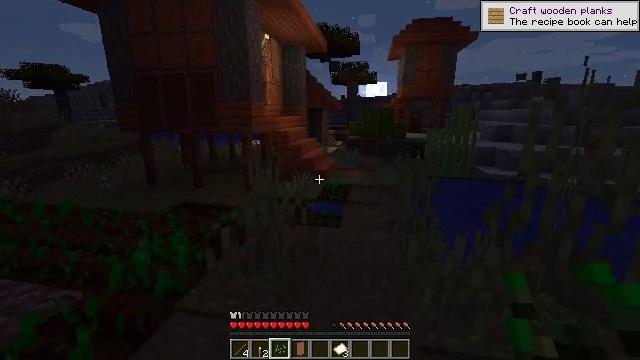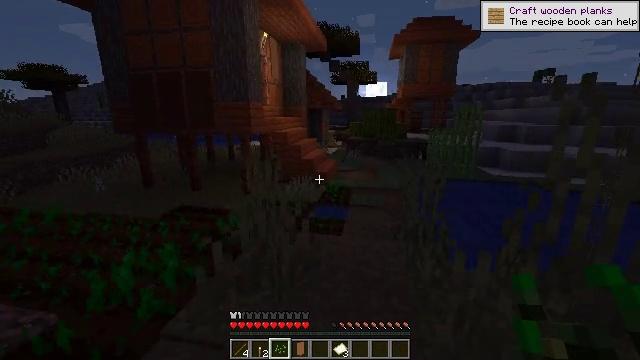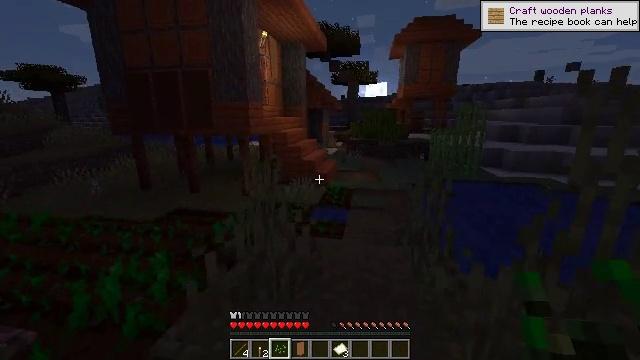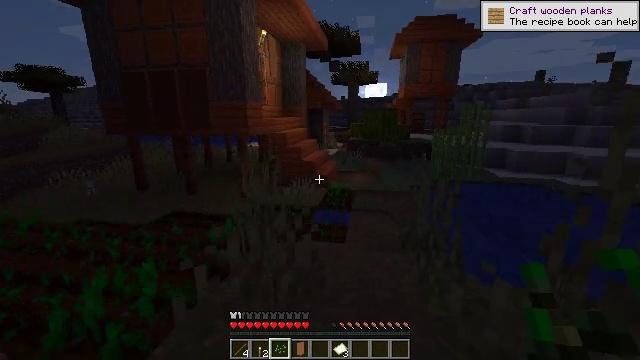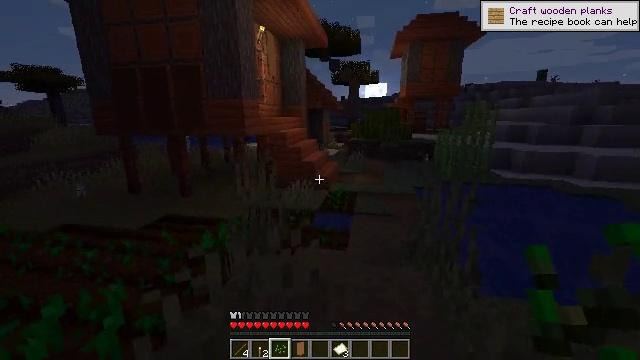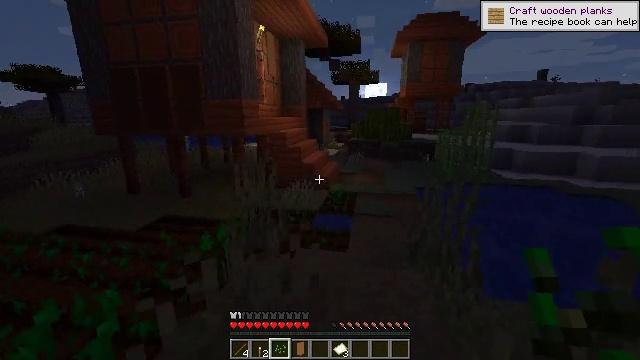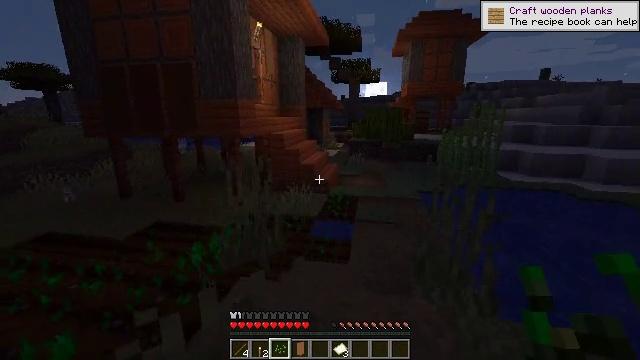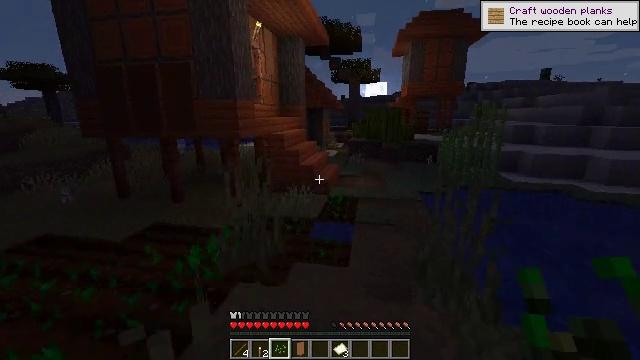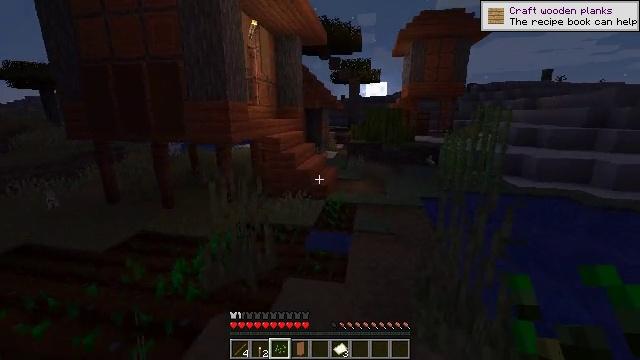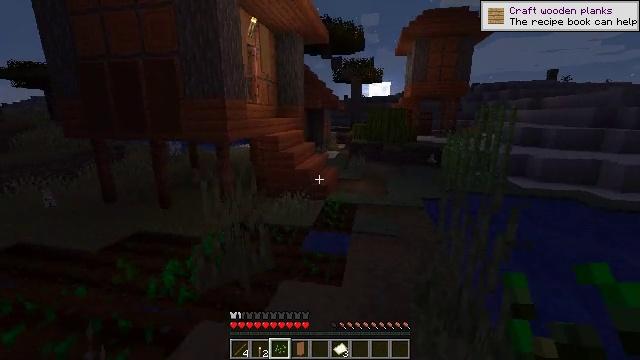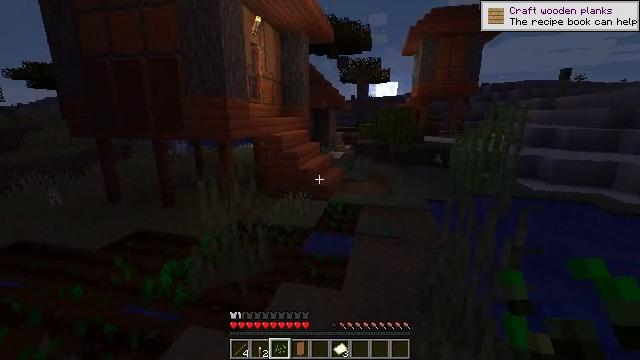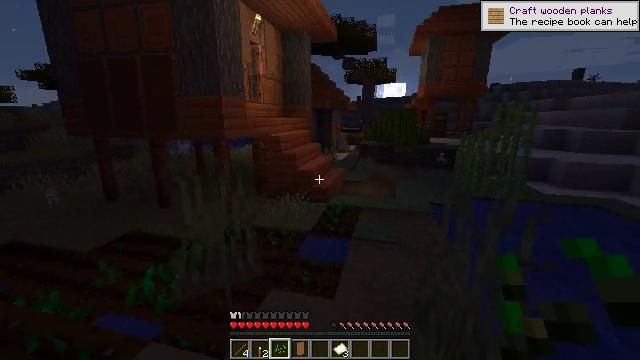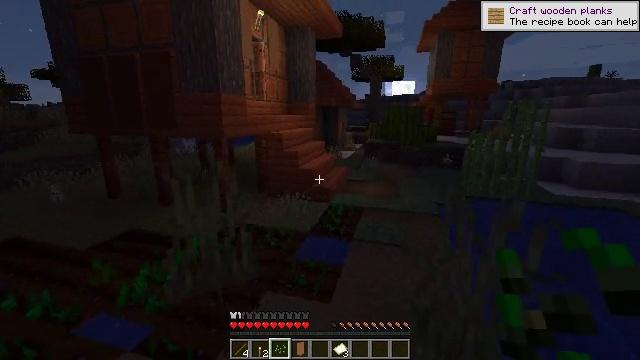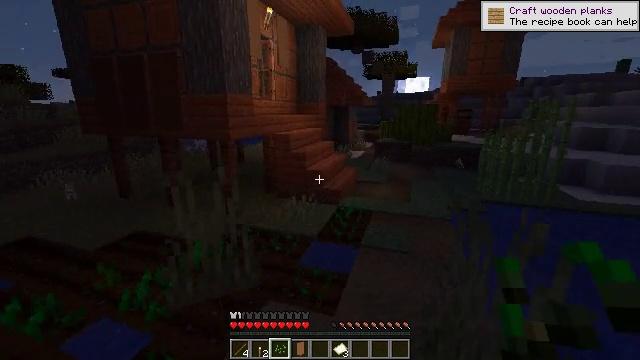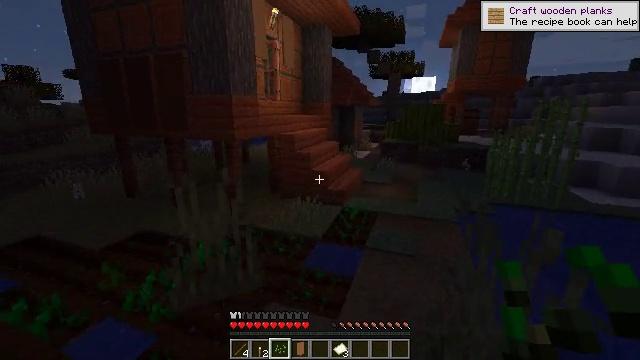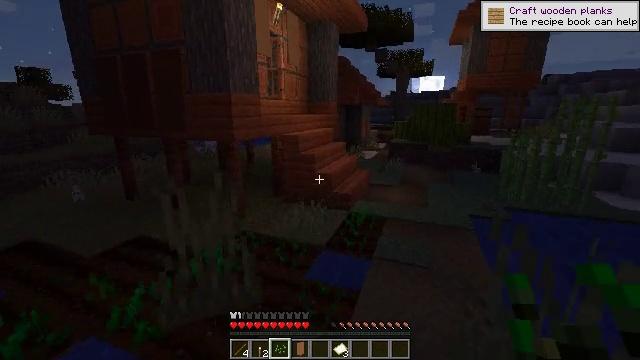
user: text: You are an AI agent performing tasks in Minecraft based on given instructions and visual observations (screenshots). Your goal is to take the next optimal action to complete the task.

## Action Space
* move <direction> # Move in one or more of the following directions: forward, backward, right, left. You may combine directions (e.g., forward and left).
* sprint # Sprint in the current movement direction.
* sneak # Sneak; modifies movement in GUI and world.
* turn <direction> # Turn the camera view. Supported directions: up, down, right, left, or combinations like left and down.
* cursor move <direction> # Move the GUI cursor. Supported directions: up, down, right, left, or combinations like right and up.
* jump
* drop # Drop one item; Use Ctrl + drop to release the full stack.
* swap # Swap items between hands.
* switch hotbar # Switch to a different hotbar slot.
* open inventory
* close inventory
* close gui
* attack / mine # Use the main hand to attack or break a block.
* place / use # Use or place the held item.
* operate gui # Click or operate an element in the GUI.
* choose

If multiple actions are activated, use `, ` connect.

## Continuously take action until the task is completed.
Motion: motion action
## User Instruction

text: Harvest acacia wood for resources.
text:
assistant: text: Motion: move forward
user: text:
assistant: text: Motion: move forward
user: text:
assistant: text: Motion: move forward
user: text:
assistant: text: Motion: move forward
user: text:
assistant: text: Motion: move forward
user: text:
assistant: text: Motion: move forward
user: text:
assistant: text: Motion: move forward
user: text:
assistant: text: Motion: move forward and move right
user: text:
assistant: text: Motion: move forward and move right
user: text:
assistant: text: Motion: move forward and move right, turn left
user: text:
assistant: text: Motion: move forward and move right, turn left
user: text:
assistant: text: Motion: move forward and move right, turn left
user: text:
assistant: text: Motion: move forward, turn left
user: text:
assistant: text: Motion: move forward, turn left
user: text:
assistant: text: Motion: move forward, turn left
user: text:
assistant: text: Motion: move forward, turn left
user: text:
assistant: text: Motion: move forward, turn left and up
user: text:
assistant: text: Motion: move forward, turn left and up
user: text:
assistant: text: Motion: move forward, turn left and up
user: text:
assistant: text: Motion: move forward, turn up
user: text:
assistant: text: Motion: move forward
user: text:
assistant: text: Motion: move forward
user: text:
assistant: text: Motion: move forward
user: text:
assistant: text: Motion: move forward
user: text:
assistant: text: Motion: move forward, turn right
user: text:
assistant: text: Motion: move forward, turn right
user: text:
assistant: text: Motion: move forward, turn right
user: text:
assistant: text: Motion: move forward, turn right
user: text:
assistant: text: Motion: move forward, turn right
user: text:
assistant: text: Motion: move forward, turn right